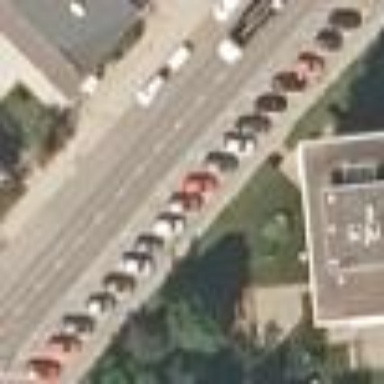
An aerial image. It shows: Parking area with asphalt surface.